Interaction volume radius: 5 \u00c5
Interaction volume height: 10 \u00c5
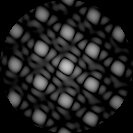
Disorder parameter: 0.0527